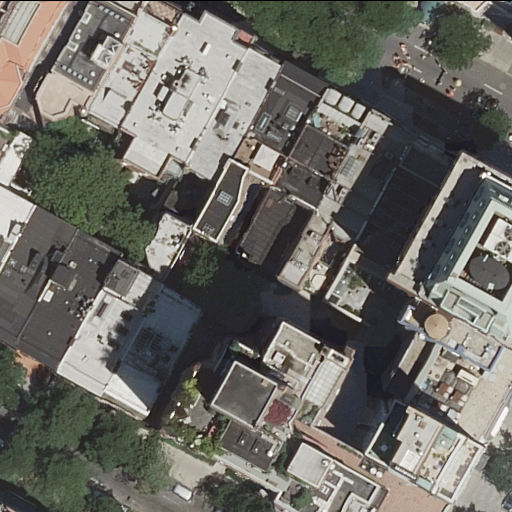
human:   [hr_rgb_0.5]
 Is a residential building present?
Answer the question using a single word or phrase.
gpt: yes

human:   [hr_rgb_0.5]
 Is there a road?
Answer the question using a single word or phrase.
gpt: yes

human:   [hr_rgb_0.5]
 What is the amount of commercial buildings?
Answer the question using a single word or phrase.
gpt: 0

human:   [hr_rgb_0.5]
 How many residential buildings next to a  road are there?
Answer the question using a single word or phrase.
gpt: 22

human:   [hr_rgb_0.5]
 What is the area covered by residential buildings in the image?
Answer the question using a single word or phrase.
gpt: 7260m2

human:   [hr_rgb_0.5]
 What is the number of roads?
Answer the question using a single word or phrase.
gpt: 2

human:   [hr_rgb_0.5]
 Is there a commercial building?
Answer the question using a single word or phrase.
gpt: no

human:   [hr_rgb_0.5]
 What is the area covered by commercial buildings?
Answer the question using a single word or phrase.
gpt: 0m2

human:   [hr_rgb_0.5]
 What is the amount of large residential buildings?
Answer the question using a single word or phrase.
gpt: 3

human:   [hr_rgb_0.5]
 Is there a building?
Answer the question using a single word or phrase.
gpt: yes

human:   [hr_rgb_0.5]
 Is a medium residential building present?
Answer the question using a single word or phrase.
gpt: yes

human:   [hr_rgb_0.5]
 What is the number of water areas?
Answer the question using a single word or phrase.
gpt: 0

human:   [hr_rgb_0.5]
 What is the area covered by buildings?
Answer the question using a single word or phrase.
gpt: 7260m2

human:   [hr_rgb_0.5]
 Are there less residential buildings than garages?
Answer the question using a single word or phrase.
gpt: no

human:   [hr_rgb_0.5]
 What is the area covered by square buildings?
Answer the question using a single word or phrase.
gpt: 0m2

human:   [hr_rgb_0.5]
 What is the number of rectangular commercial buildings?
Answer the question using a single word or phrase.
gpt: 0

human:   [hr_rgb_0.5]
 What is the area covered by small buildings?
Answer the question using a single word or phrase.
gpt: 139m2

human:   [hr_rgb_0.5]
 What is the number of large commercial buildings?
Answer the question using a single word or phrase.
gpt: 0

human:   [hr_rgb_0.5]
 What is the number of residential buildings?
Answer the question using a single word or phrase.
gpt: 22

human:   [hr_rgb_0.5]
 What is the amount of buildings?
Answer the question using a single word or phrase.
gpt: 22

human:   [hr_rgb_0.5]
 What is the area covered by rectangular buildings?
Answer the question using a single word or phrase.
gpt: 4220m2

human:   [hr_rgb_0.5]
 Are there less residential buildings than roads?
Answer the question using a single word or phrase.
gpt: no

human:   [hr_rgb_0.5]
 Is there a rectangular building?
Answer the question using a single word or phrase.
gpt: yes

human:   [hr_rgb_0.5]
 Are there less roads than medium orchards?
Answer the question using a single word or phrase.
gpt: no

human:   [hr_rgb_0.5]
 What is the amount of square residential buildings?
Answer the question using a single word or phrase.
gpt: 0

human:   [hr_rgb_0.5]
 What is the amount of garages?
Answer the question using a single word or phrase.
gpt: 0

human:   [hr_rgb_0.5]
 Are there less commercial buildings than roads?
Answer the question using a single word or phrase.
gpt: yes

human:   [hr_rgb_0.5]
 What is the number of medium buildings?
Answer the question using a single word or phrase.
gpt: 16

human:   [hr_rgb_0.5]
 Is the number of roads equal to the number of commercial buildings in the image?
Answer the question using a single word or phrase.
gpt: no

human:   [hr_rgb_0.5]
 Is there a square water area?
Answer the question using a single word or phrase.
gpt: no

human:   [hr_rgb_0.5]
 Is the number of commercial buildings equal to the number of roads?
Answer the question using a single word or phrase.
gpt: no

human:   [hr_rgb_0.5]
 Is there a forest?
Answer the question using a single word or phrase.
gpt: no

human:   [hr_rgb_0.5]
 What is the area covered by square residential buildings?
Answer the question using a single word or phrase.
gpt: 0m2

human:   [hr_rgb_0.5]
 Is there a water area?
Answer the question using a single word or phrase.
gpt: no

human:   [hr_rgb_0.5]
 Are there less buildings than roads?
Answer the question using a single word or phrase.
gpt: no

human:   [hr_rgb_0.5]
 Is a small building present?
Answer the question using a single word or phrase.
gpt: yes

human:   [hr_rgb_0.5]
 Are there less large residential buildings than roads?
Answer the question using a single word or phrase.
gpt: no

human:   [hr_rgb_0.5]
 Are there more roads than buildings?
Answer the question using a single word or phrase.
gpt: no

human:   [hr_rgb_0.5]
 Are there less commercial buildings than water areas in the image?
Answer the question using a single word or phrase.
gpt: no

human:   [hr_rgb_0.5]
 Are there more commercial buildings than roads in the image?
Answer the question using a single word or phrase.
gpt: no

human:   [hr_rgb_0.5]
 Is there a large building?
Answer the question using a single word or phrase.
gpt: yes

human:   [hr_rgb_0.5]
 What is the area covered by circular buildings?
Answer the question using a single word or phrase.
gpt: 0m2

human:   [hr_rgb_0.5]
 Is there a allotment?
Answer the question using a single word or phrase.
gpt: no

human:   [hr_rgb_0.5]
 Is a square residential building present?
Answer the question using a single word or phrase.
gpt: no

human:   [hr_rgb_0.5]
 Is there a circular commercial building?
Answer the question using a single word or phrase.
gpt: no

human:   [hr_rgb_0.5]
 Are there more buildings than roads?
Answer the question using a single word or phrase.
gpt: yes

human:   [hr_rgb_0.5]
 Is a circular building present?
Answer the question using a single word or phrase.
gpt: no

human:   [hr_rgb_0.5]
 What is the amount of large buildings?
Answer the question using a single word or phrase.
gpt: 3

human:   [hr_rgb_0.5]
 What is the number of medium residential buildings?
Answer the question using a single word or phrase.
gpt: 16

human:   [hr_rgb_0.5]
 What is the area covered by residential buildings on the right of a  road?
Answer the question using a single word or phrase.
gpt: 4194m2

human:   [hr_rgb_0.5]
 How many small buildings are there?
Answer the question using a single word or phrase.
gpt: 3

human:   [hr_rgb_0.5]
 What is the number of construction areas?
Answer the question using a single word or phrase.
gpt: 0

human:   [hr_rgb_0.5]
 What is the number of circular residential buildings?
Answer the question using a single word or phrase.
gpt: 0

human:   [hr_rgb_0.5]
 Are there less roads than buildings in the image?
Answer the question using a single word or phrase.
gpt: yes

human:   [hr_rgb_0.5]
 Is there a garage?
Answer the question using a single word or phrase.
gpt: no

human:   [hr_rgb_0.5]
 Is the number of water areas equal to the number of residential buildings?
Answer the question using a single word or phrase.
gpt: no

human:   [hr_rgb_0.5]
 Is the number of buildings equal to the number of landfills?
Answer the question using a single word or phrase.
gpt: no

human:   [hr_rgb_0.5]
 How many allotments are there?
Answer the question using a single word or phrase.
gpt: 0

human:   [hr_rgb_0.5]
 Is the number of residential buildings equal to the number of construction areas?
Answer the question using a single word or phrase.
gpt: no

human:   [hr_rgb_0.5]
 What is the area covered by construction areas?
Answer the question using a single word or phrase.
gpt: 0m2

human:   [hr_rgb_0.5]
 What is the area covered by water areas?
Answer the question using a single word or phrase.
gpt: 0m2

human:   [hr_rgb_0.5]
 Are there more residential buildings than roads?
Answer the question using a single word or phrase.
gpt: yes

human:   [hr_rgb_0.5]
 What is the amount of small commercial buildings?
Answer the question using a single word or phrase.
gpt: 0

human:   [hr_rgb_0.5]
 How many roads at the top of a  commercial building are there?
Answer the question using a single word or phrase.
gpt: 0